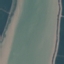
Label: River